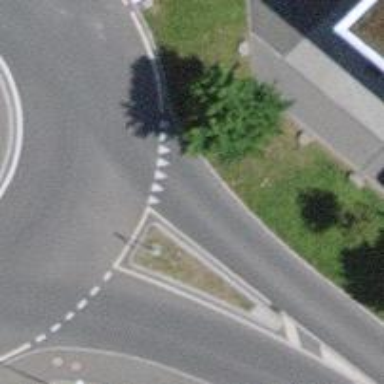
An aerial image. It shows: Road with "give way" sign.